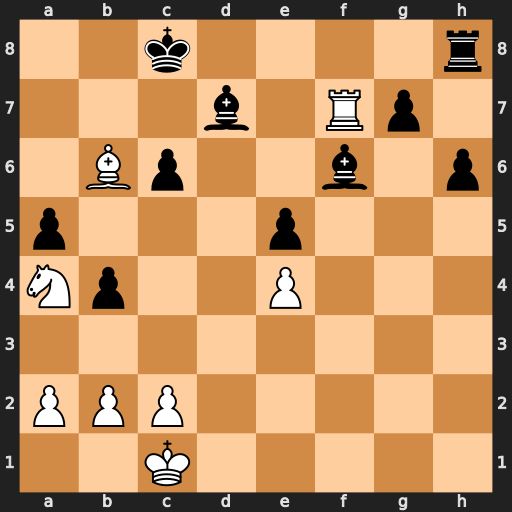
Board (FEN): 2k4r/3b1Rp1/1Bp2b1p/p3p3/Np2P3/8/PPP5/2K5
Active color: w
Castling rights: -
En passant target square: -
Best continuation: Nc5 Bg5+ Kb1 Bd8 Nxd7